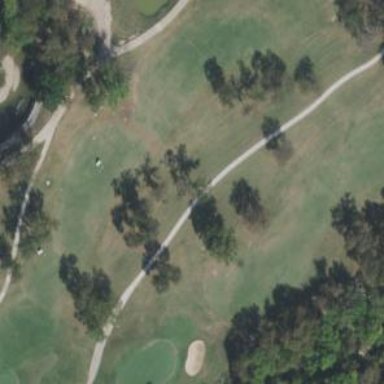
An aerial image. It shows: Golf fairway surrounded by grass.